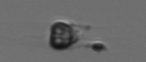
Label: Apedinella